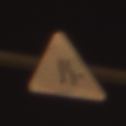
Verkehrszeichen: EinseitigVerengteFahrbahnRechts
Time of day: Night
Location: Outdoor (Urban)
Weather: Clear
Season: NotSpecified
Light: Artificial